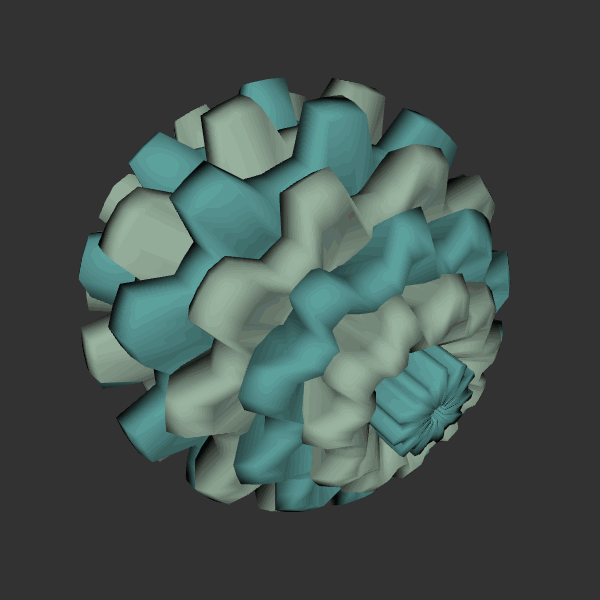
Background: dark